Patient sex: M
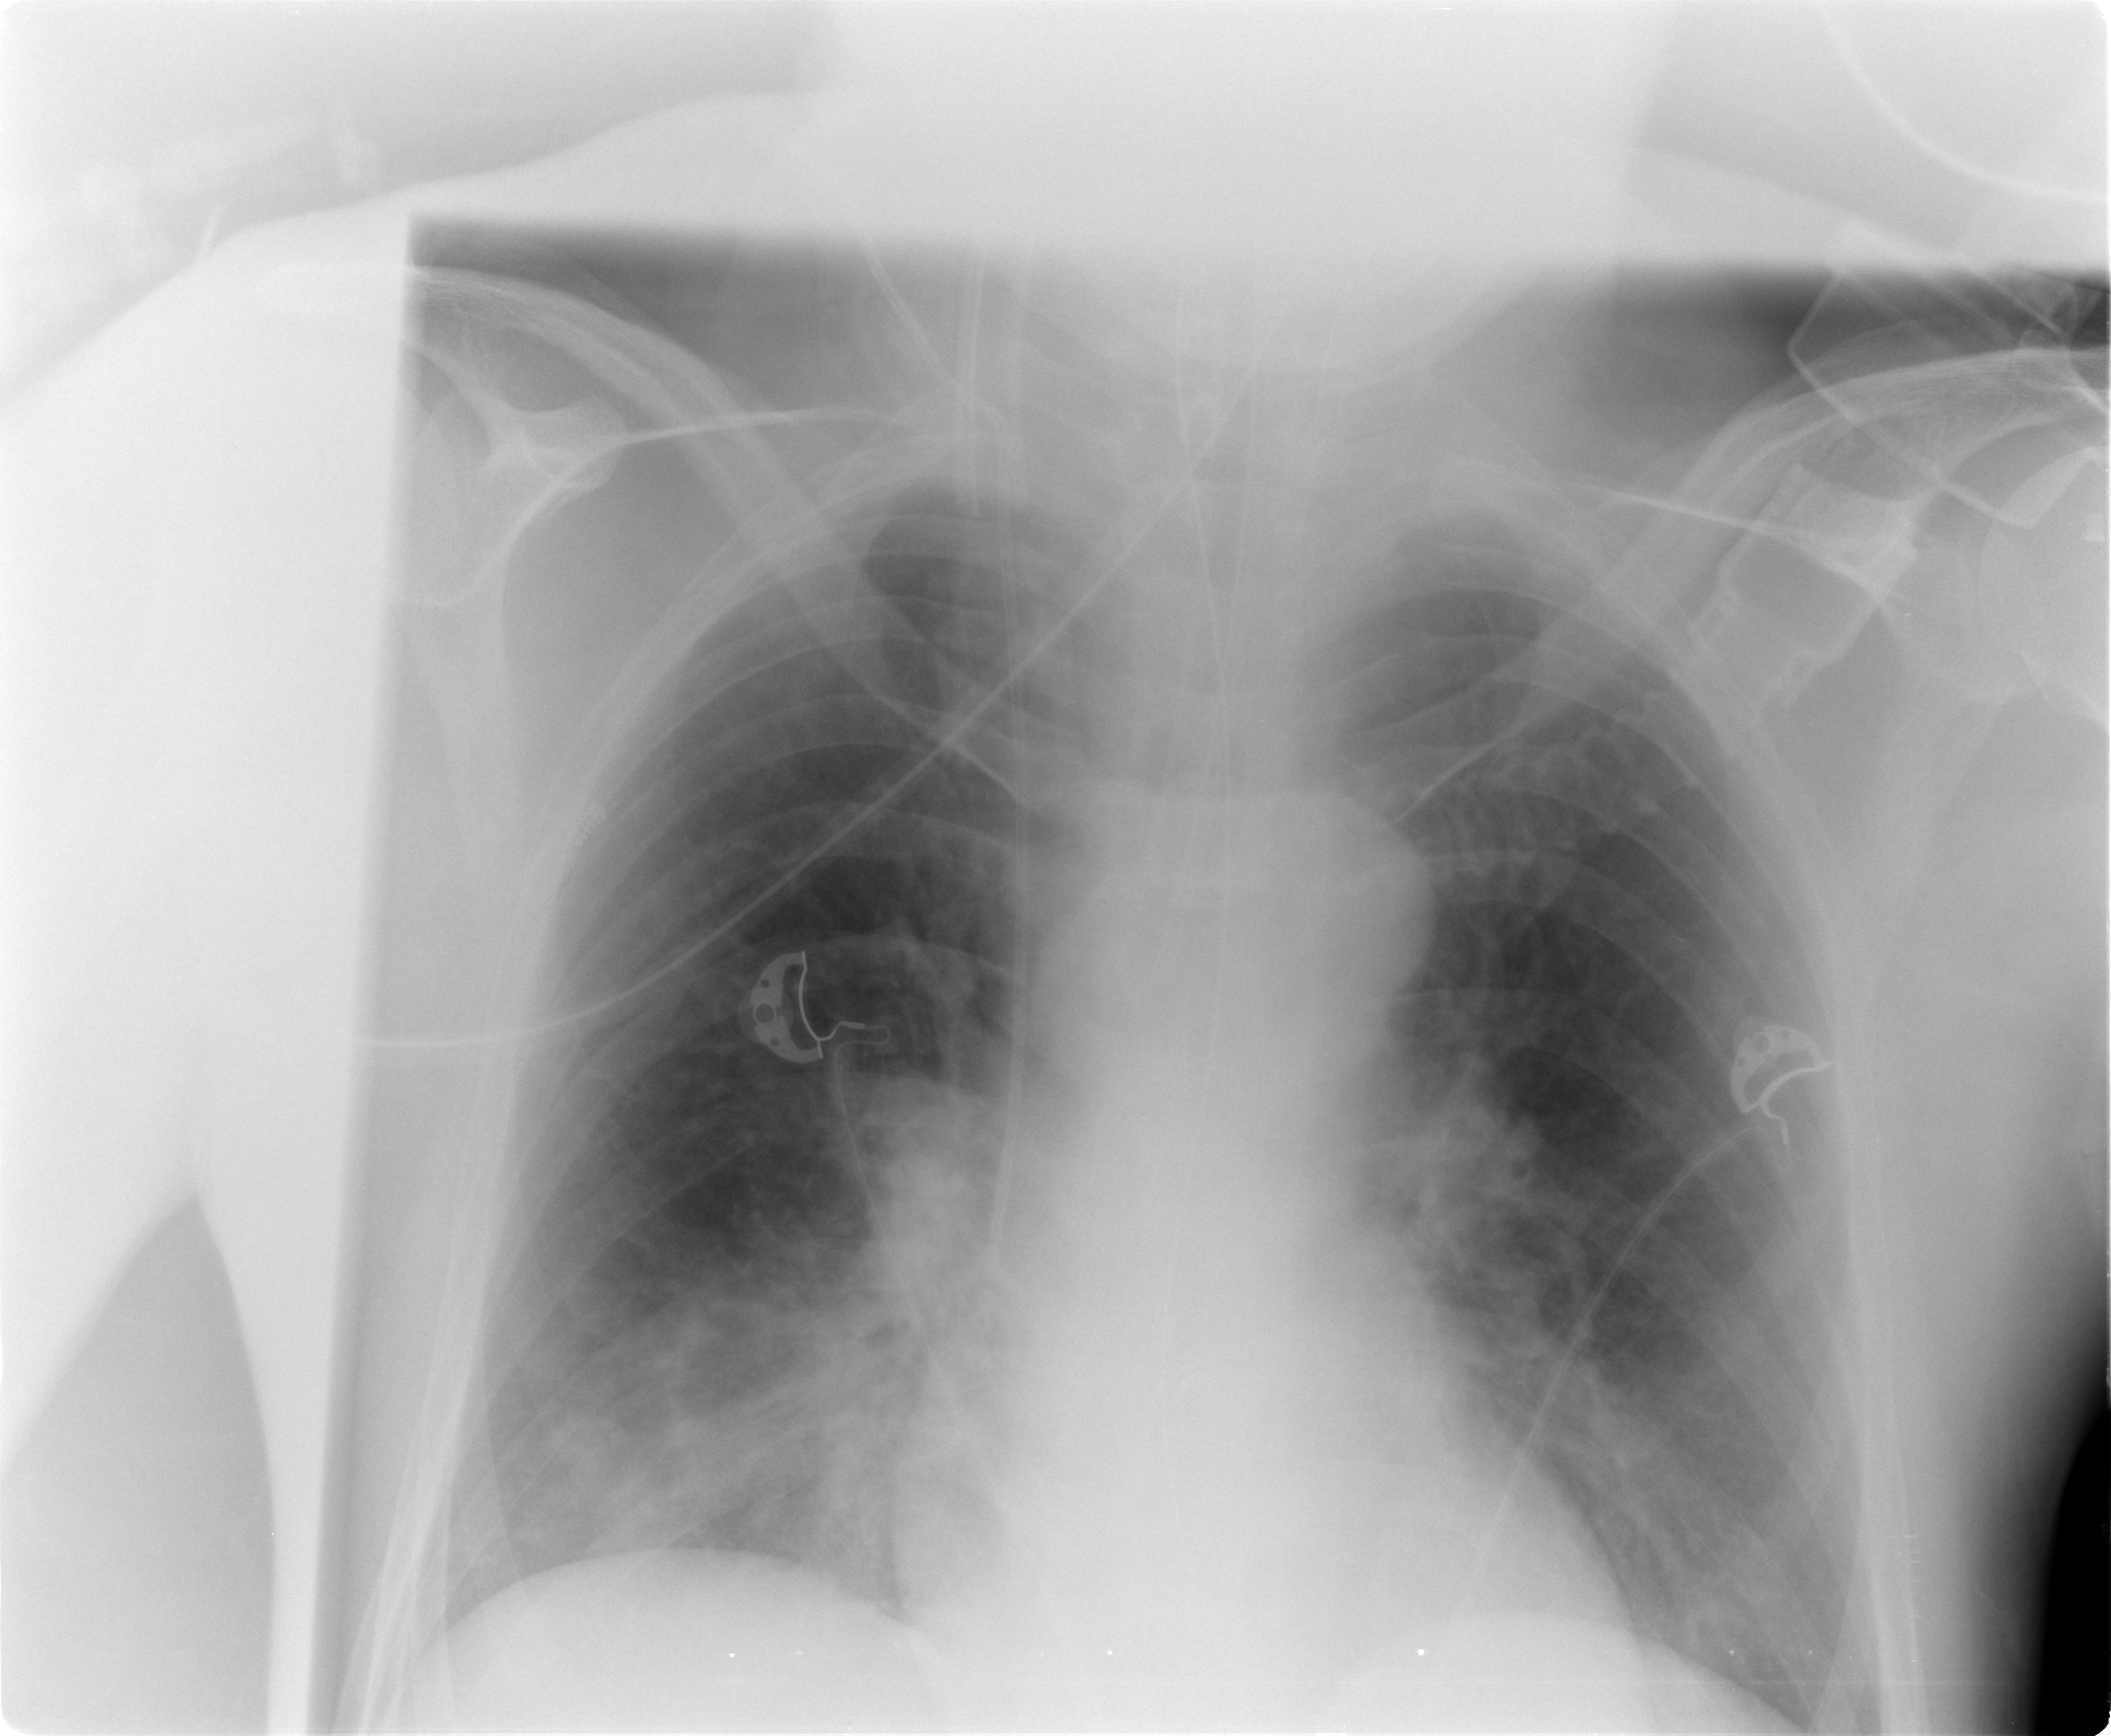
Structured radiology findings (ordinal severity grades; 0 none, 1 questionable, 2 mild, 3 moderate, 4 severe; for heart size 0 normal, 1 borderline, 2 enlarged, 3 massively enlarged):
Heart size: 0
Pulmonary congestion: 0
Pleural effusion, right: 0
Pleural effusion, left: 0
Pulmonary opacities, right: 2
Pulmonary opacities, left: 0
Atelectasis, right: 2
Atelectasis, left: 0